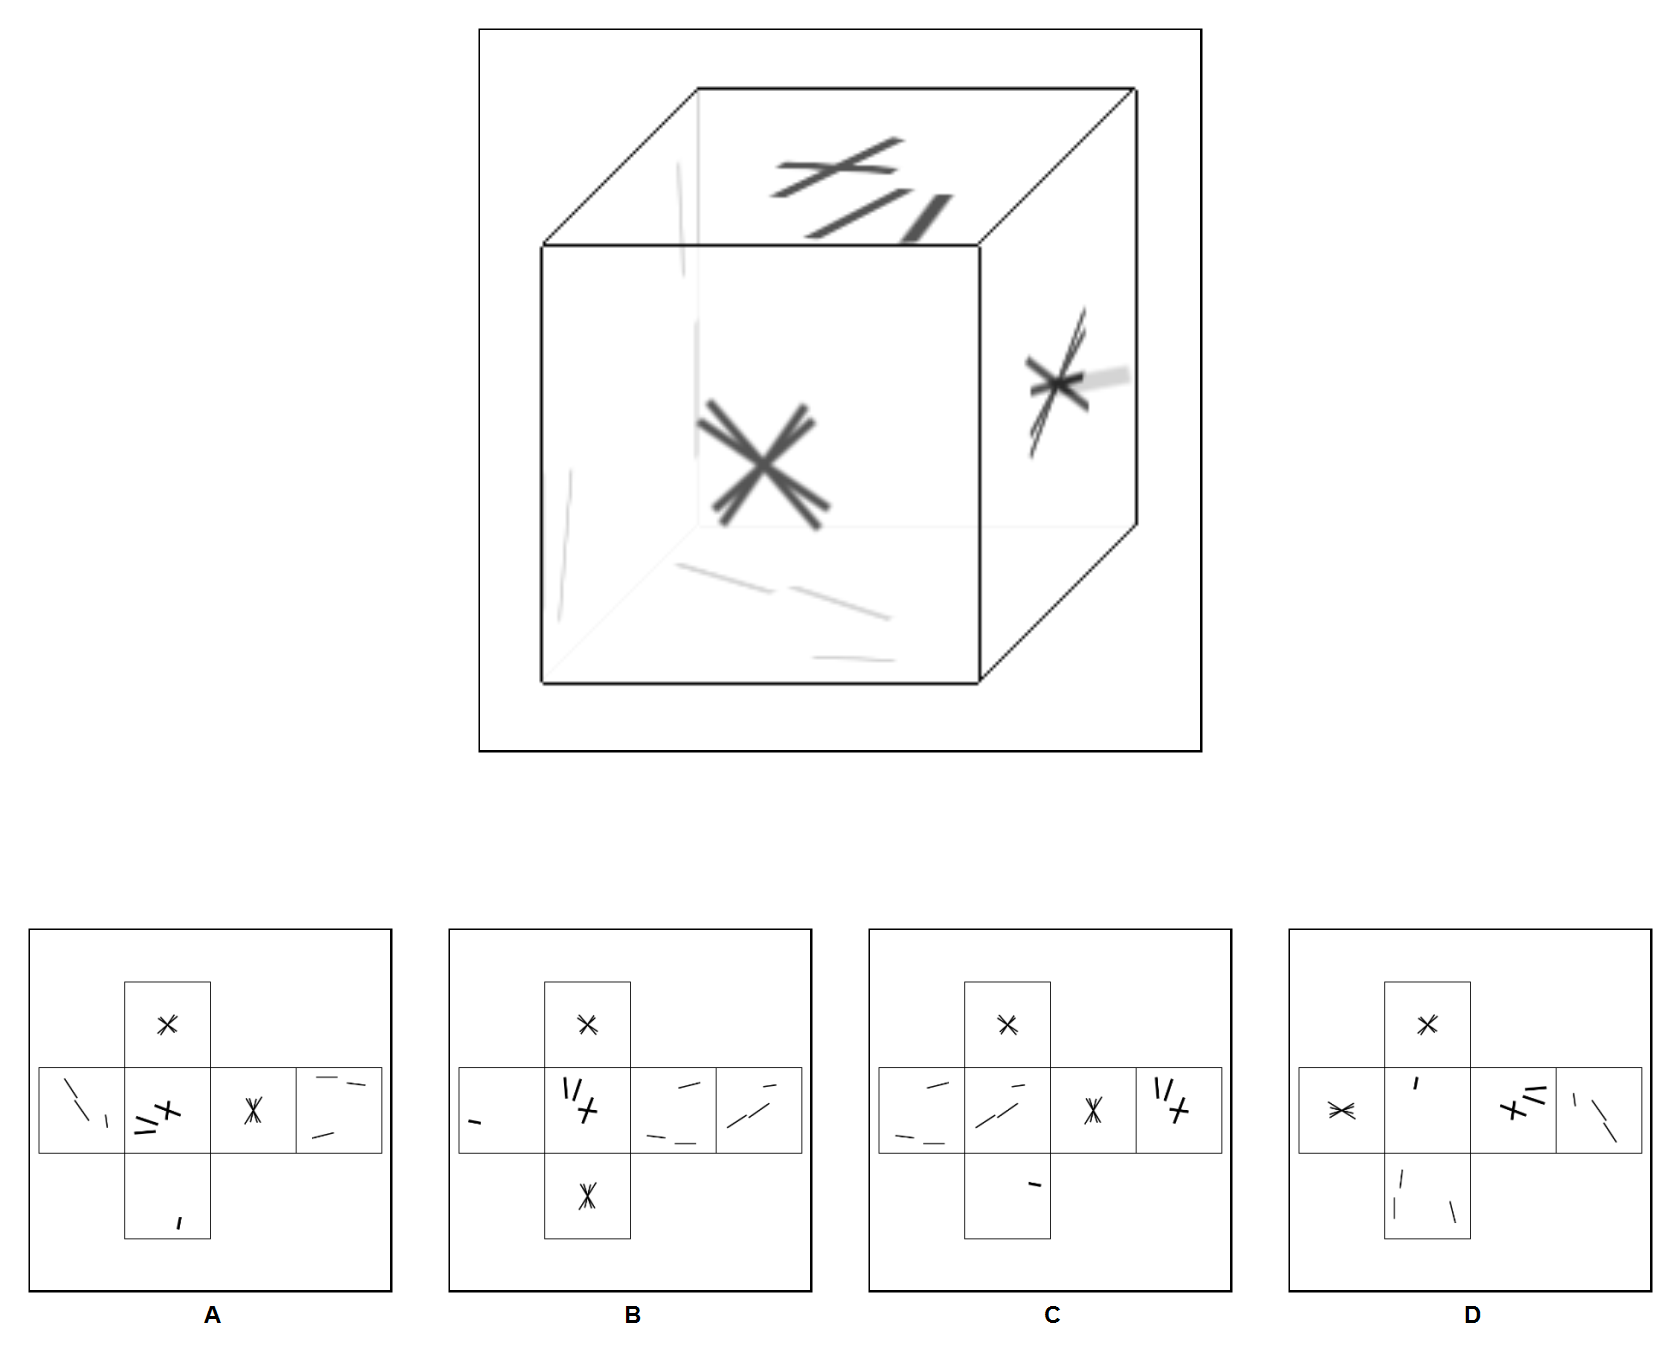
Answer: C